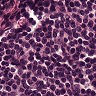
Metastatic tissue present: no